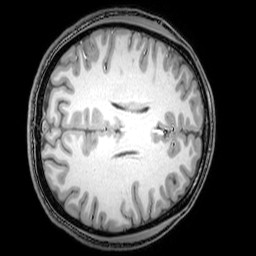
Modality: T1w
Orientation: axial
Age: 24
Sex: male
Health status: healthy
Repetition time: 0.081 s
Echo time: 0.037 s